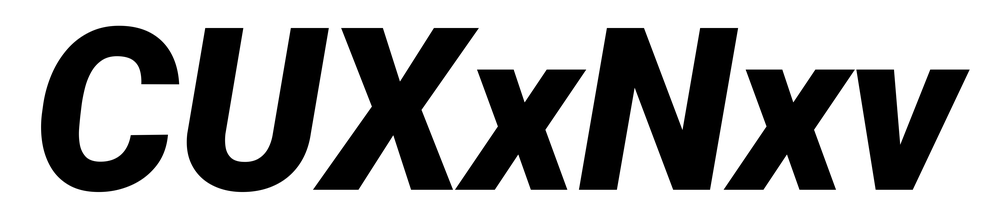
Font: Roboto-Italic_Black_Italic